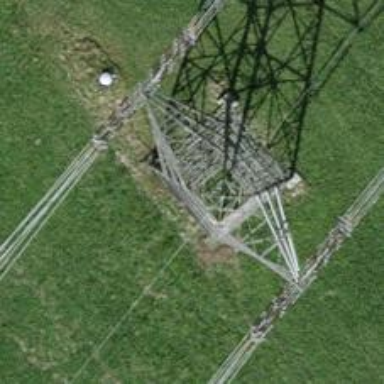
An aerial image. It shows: Three cables of power line.